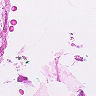
Metastatic tissue present: no